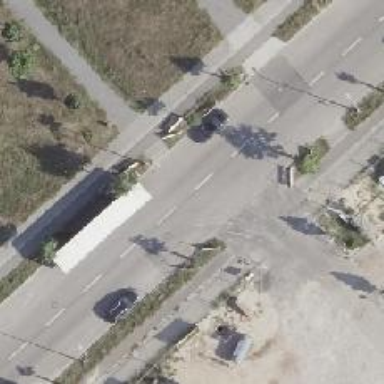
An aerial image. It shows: Unmarked crossing on the road.